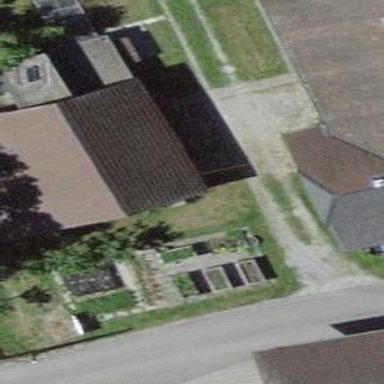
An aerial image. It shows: Barn.